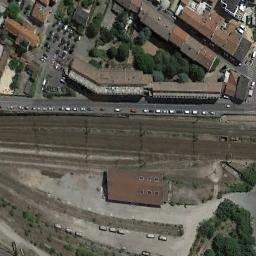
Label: railway